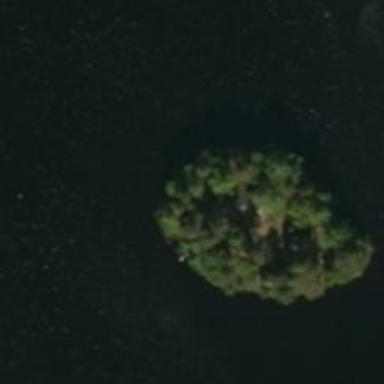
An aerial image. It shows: Islet.